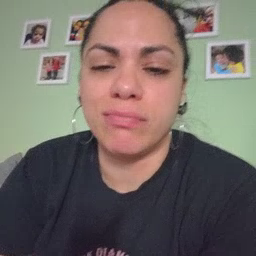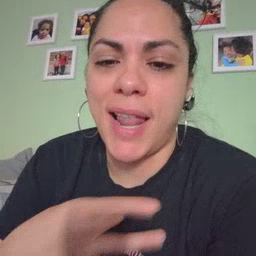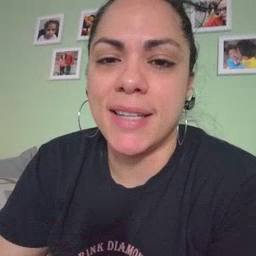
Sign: like